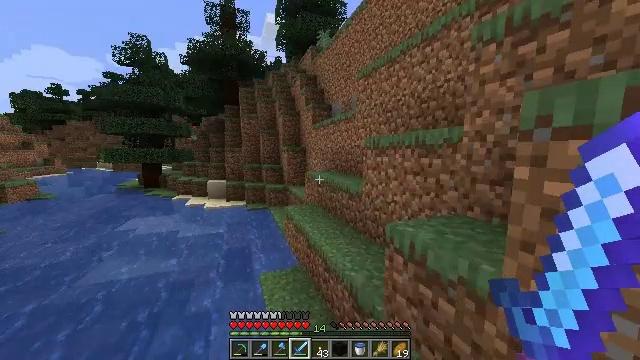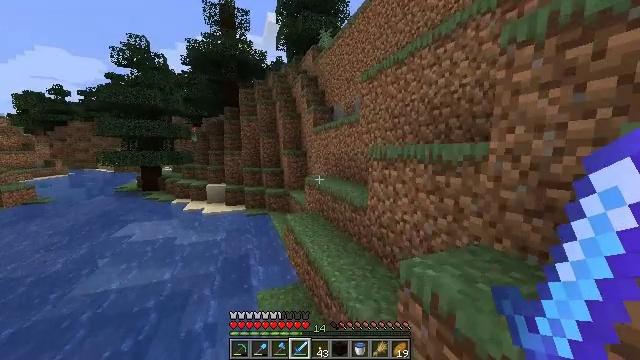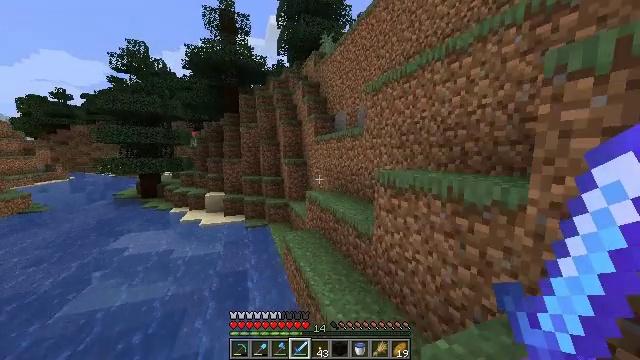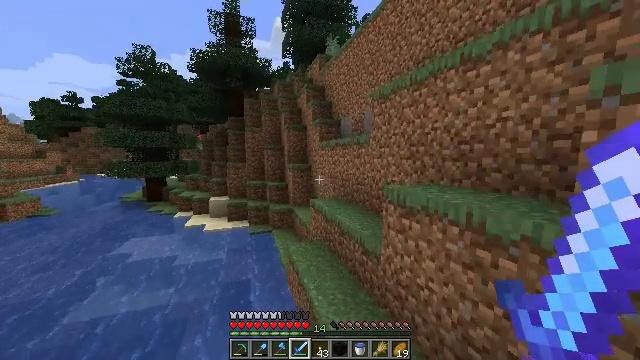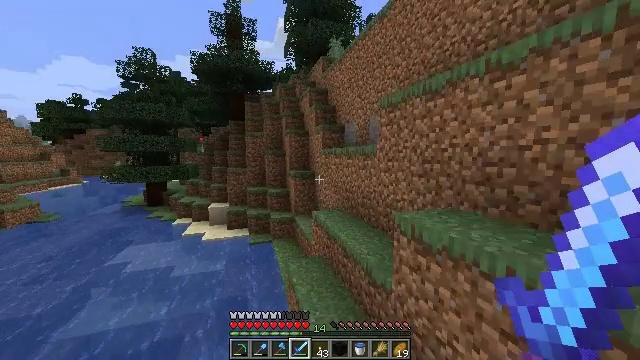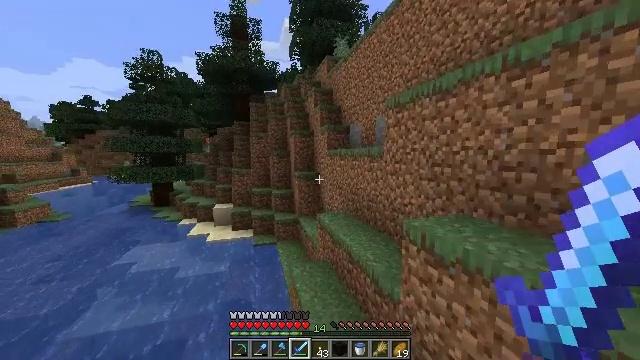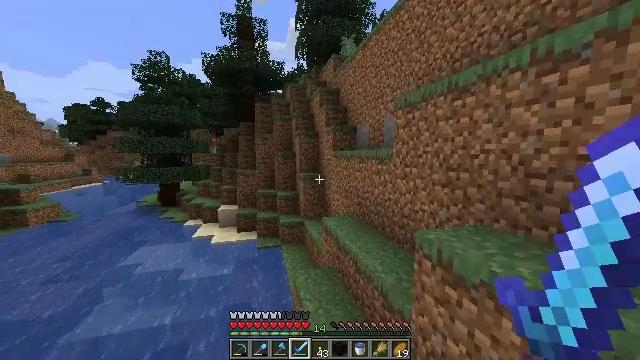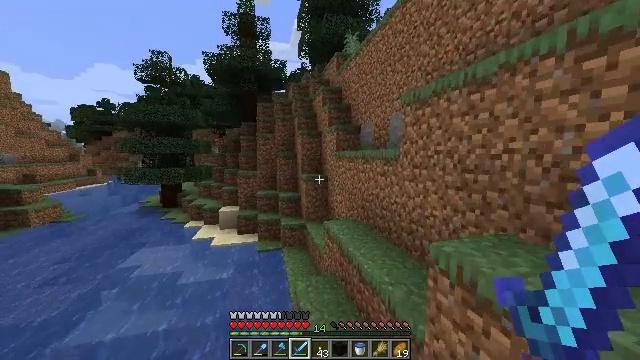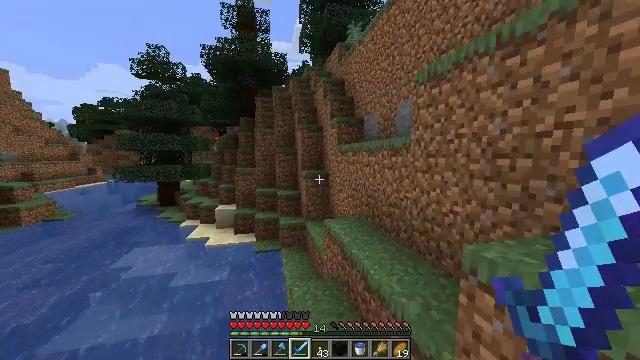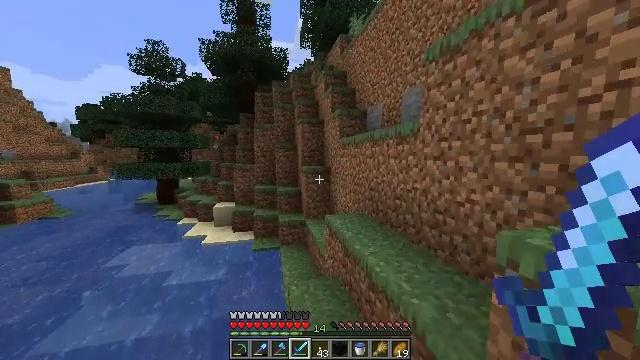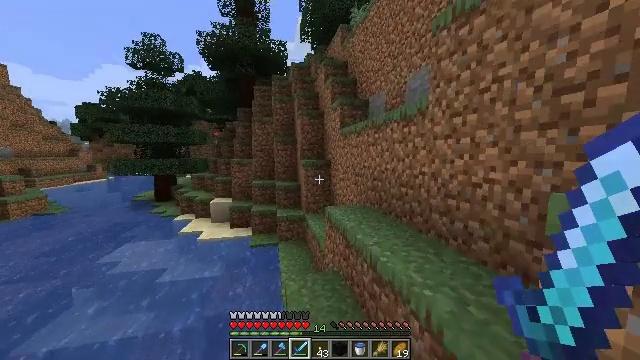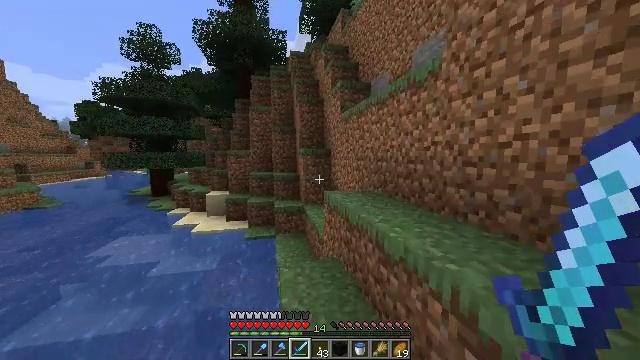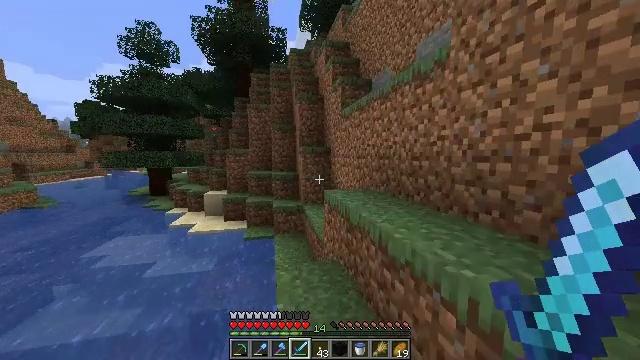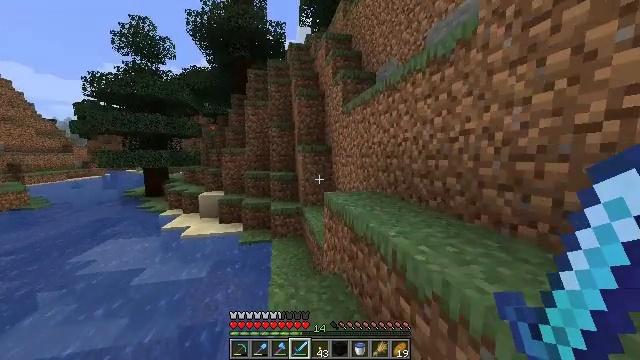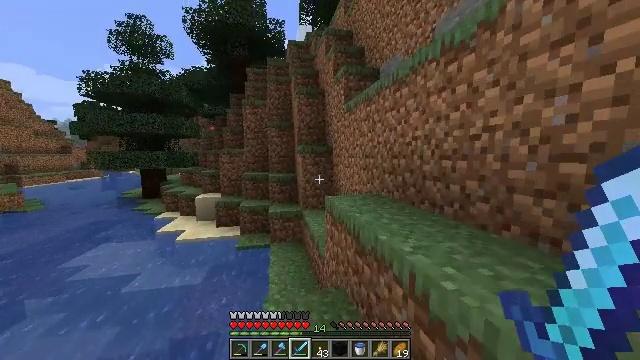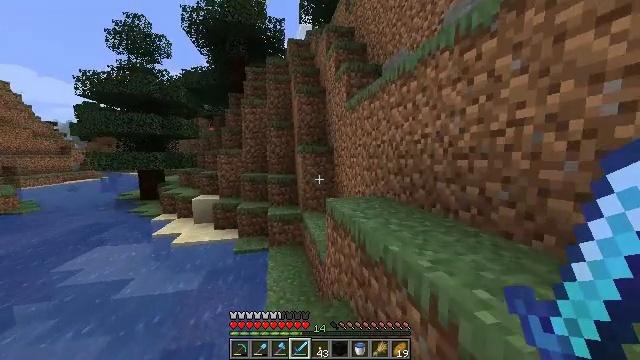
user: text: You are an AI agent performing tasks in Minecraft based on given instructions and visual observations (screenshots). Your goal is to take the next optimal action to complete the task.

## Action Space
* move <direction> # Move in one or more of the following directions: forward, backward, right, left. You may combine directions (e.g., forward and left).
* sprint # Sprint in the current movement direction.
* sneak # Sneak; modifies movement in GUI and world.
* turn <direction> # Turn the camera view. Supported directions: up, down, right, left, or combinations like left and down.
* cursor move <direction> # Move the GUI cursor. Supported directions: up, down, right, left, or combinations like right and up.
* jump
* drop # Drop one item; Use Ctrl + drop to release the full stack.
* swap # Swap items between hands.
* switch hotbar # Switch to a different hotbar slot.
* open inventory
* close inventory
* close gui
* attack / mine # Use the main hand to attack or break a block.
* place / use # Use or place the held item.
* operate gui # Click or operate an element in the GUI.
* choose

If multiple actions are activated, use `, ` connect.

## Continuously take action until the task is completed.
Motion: motion action
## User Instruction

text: Clear the sweet berry bush to collect the sweet berries.
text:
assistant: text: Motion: move forward, sprint, jump
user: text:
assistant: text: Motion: move forward, sprint, jump
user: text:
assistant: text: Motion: move forward, sprint, turn left, jump
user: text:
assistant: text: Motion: move forward, sprint, jump
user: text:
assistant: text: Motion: move forward, sprint, turn left, jump
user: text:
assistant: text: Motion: move forward, sprint, turn left
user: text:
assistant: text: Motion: move forward, sprint
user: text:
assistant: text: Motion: move forward, sprint
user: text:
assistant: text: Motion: move forward, sprint
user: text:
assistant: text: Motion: move forward, sprint
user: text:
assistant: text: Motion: move forward, sprint
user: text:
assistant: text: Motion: move forward, sprint
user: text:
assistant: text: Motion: move forward, sprint
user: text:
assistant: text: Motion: move forward, sprint
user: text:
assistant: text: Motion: move forward, sprint
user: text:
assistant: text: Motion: move forward, sprint
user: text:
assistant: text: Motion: move forward, sprint, jump
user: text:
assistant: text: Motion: move forward, sprint, jump
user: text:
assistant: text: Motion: move forward, sprint, jump
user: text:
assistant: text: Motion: move forward, sprint, jump
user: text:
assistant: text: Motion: move forward, sprint, jump
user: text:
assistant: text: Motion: move forward, sprint, turn left, jump
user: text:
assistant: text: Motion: move forward, sprint, turn left
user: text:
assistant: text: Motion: move forward, sprint, turn left
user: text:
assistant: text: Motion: move forward, sprint, turn left
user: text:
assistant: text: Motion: move forward, sprint, turn left
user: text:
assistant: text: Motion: move forward, sprint, turn left
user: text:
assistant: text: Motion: move forward, sprint, turn left
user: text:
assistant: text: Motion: move forward, sprint, turn left
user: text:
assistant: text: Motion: move forward, sprint, turn left and down